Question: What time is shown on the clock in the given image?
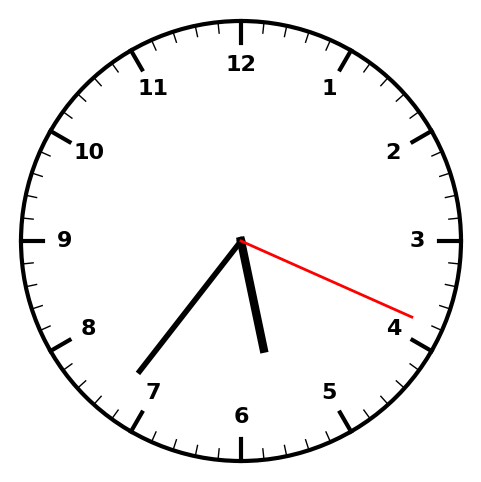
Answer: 05:36:19